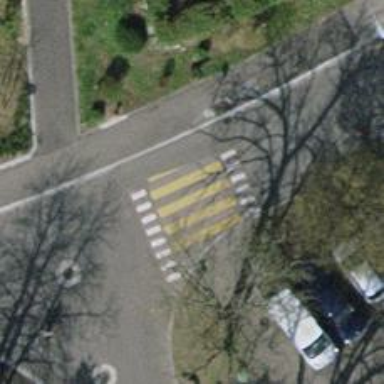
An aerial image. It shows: Uncontrolled crossing with zebra marking. There is traffic calming table in the vicinity.